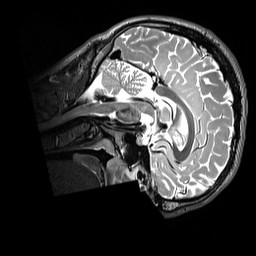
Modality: T2w
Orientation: sagittal
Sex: male
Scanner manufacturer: siemens
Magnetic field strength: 3 T
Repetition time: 3.2 s
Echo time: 0.409 s